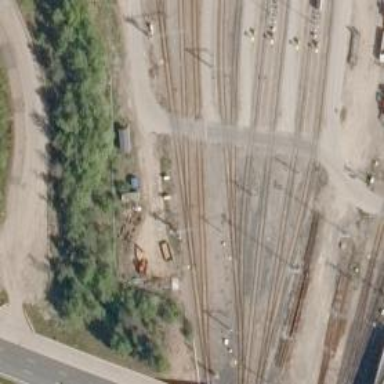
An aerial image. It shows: Rail yard with electrified contact lines for railway operations.